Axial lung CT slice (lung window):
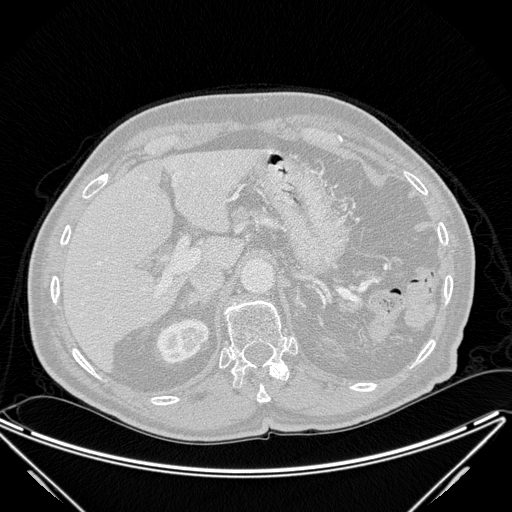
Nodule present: no